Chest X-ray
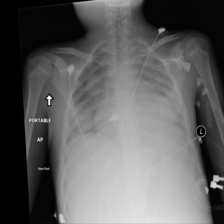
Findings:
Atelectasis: negative
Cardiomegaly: positive
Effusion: positive
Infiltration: negative
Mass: negative
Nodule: positive
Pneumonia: negative
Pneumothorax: negative
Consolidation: negative
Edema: negative
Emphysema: negative
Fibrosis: negative
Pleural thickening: negative
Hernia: negative